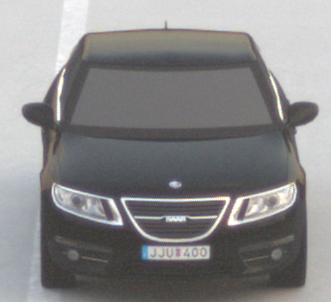
Make: Saab
Model: 5-Sep
Detailed model: 9-5 1.6T
Model produced from: 2010/06
Model produced until: 2011/12
Doors: 4
Color: black
Road condition: dry road
Daytime: sunrise or sunset
Contrast: low contrast